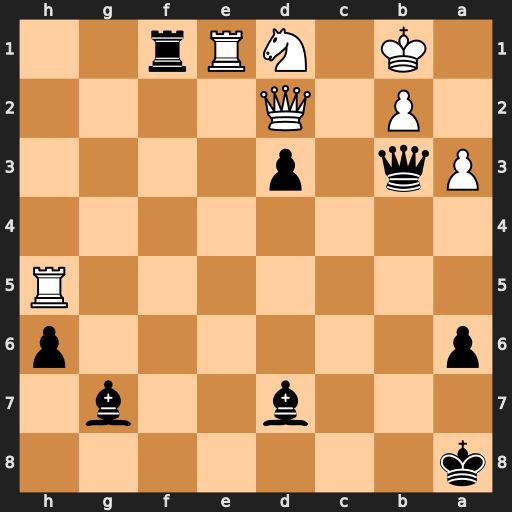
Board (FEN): k7/3b2b1/p6p/7R/8/Pq1p4/1P1Q4/1K1NRr2
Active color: b
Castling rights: -
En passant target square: -
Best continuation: Qc2+ Qxc2 dxc2+ Kxc2 Rxe1